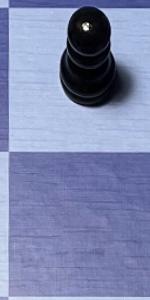
Label: Empty